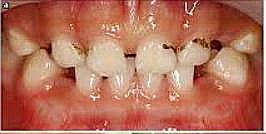
Condition: hypodontia